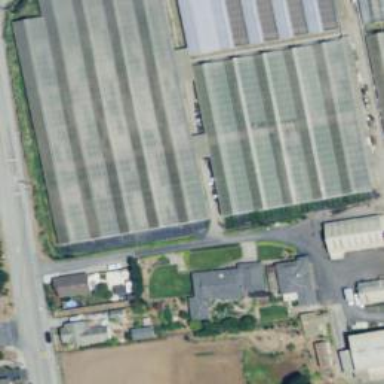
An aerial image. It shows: Building used for greenhouse horticulture.